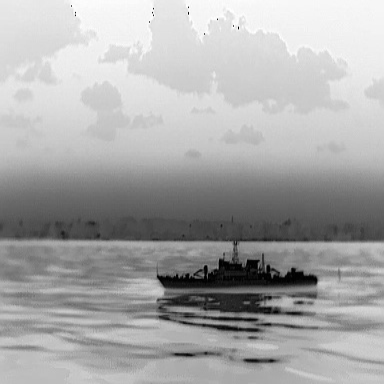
There is a warship in the infrared image.